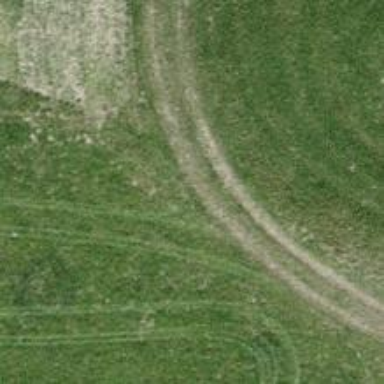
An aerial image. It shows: Grass track with grade5 tracktype.